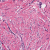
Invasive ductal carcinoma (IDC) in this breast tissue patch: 0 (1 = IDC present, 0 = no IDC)